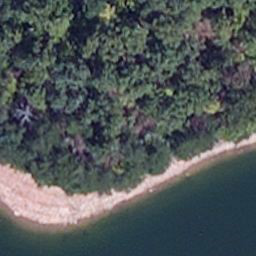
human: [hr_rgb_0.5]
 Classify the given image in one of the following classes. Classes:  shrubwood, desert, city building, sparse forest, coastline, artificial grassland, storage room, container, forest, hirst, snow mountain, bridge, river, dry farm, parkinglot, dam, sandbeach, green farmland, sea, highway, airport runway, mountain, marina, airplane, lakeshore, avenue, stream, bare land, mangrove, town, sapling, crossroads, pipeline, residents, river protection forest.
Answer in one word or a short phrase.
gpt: lakeshore